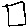
Label: square